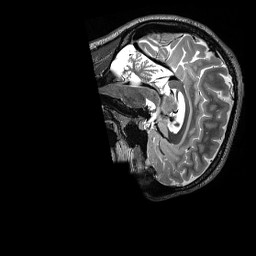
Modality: T2w
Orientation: sagittal
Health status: healthy
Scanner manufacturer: siemens
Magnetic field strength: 3 T
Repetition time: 3.2 s
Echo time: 0.565 s